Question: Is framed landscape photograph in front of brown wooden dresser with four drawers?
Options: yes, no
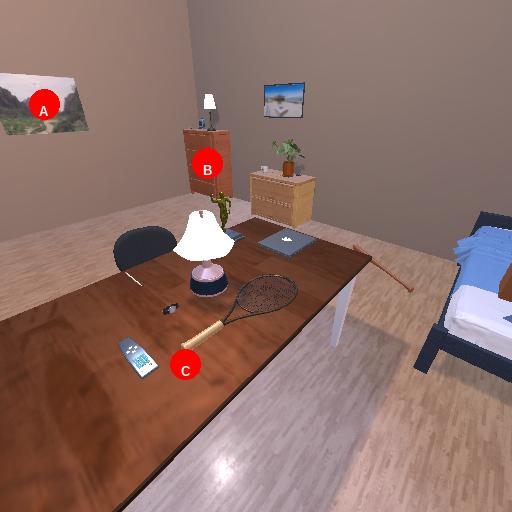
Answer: yes